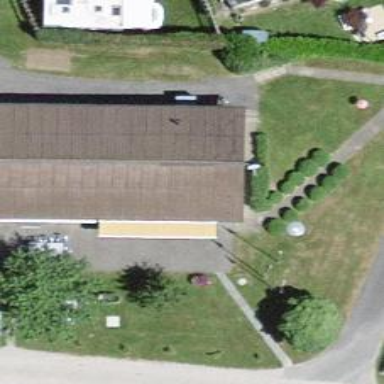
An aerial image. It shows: Restaurant.